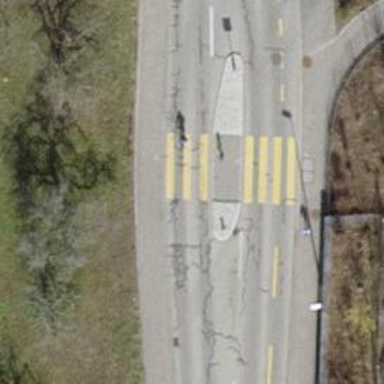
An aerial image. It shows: Marked road crossing with pedestrian island.